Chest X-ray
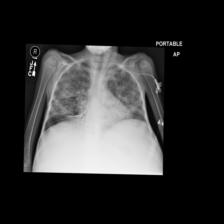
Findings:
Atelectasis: positive
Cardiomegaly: negative
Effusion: negative
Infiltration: positive
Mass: negative
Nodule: negative
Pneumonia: negative
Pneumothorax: negative
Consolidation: negative
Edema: negative
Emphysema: negative
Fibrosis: negative
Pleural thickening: negative
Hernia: negative